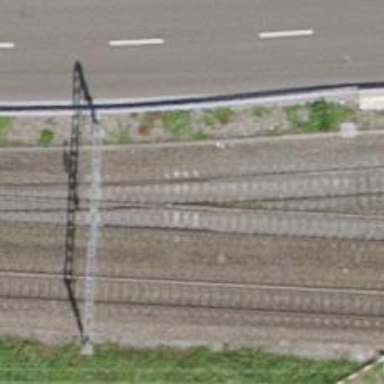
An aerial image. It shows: Railway siding with one electrified track and contact line.